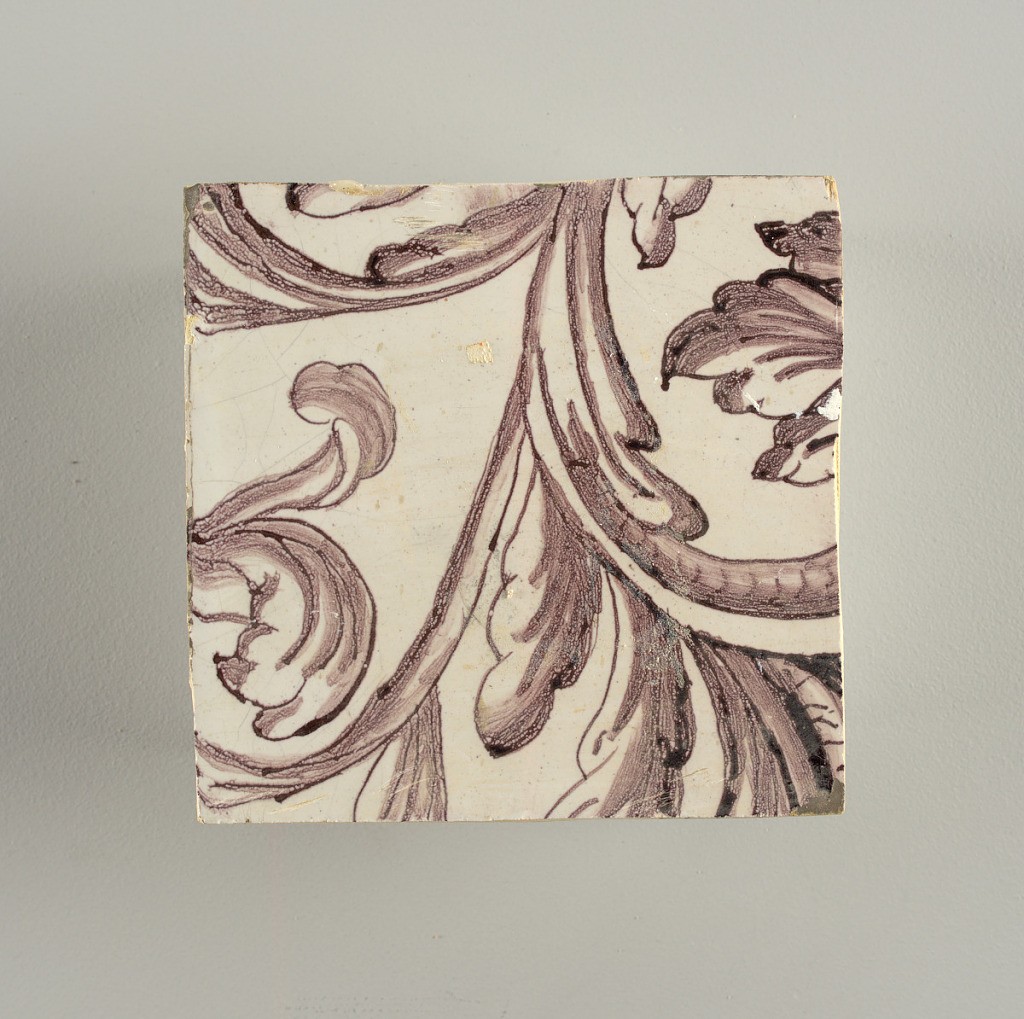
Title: Wall facing
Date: ca. 1725
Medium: Tin-glazed earthenware, underglaze
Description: Horizontal rectangle.  Thirty-seven tiles wide and twenty-one high with opening for door or window nineteen and one-half tiles high and twelve wide.  To left and right of opening, centered canopy above. Left, woman representing Hope, right, a sculputure urn.  Centered above opening, a mascaron.  Arabesque design of foliage.